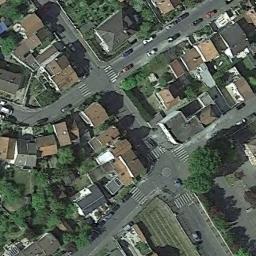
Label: mobile_home_park